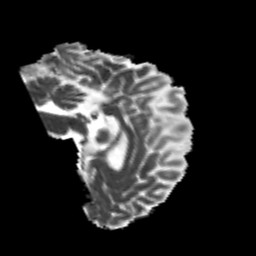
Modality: MD
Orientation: sagittal
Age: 20
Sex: male
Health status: healthy
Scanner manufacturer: philips
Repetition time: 7.391 s
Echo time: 0.08599 s